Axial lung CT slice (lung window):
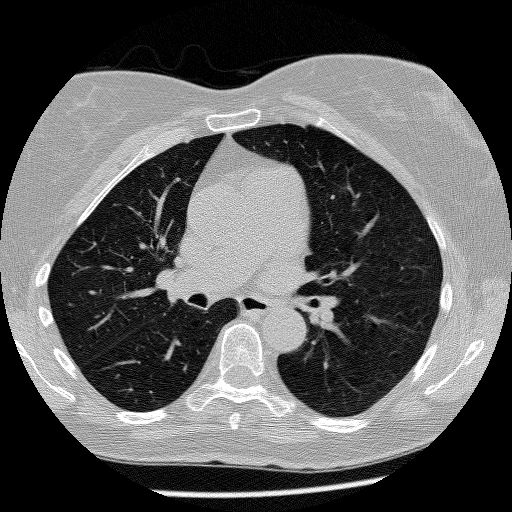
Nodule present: no